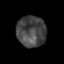
Tissue: prostate
Cell type: T cells
Senescence score: 0.3606
Nuclear area (px): 889
Mean DAPI intensity: 69.66